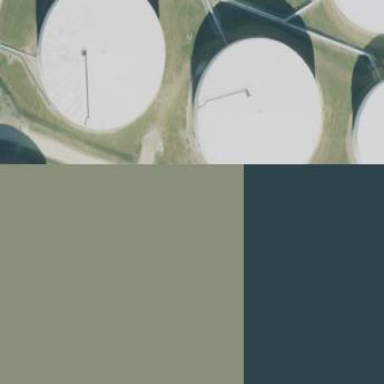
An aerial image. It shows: Storage tank building.